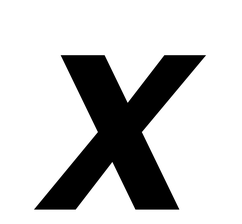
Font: Poppins-SemiBoldItalic